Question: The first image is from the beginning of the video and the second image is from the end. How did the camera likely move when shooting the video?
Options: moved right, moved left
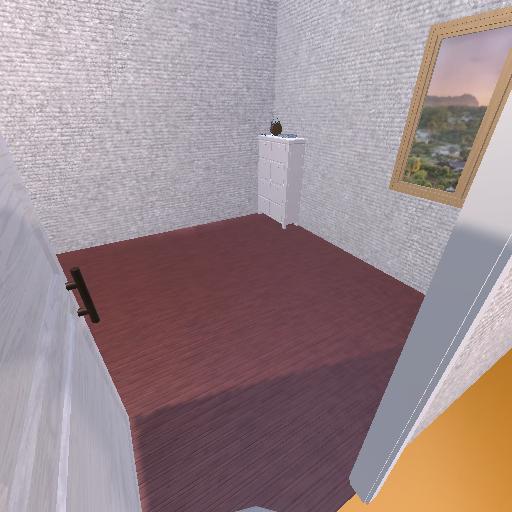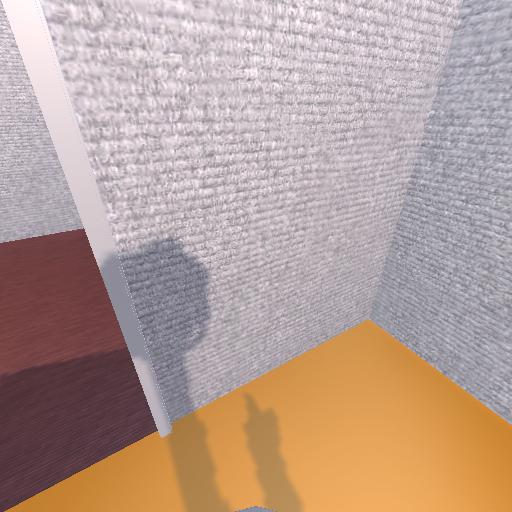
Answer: moved right